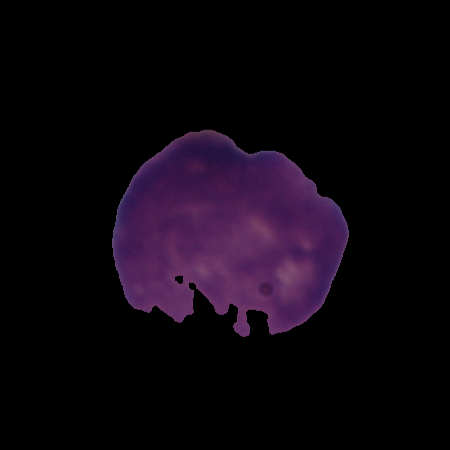
Label: cancer